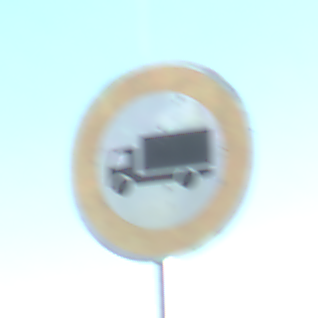
Verkehrszeichen: VerbotFuerKraftfahrzeugeUeberDreiKommaFuenfTonnen
Umgebung: Outdoor, Beach
Tageszeit: SunriseSunset
Wetter: Clear
Licht: Natural
Jahreszeit: NotSpecified
Kontrast: HighContrast